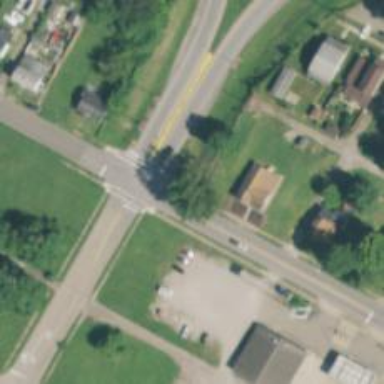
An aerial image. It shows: Road with stop sign.